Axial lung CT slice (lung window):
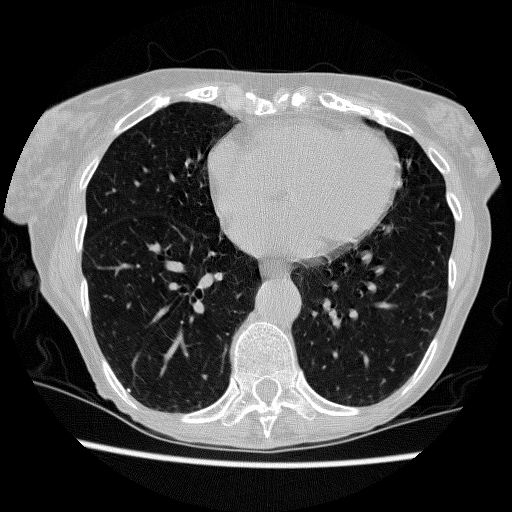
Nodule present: no